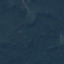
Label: Forest